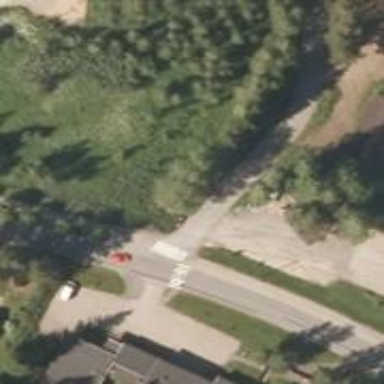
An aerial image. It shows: Zebra crossing on the road.